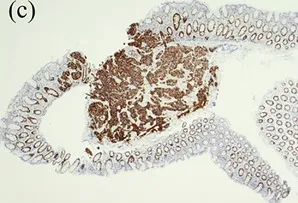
Hematoxylin-eosin staining and immunohistochemistry of cold snare polypectomy specimens. (c) Tumor cells positive for Mib-1 immunostaining (x40).
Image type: pathology (immunostaining)